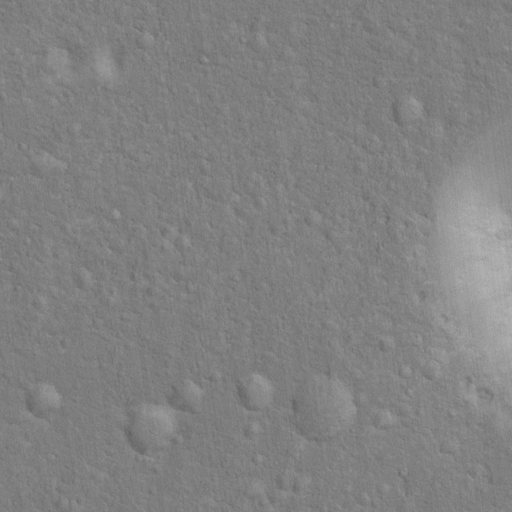
Objects detected: cone